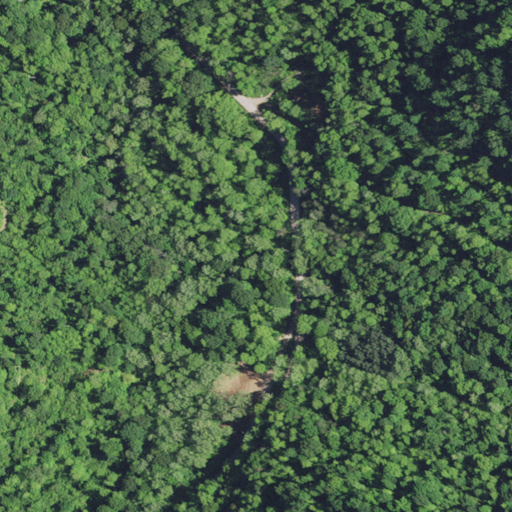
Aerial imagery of valley in Kentucky named Gap Hollow containing deciduous forest, open development, mixed forest, and low intensity development